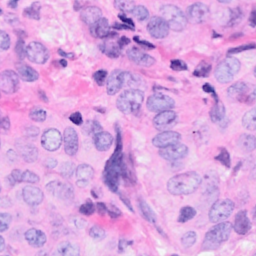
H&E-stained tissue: Breast